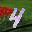
Label: 4